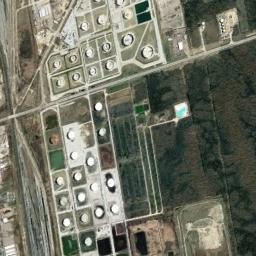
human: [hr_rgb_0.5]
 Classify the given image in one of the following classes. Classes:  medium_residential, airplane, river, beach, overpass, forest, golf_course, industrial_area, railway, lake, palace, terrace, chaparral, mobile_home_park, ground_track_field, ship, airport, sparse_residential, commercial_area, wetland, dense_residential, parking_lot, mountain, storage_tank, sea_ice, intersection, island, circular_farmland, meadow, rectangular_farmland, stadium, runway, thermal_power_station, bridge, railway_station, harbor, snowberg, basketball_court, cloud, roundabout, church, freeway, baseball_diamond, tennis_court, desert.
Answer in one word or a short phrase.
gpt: storage_tank